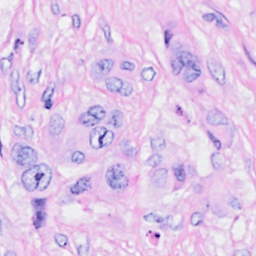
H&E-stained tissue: Breast